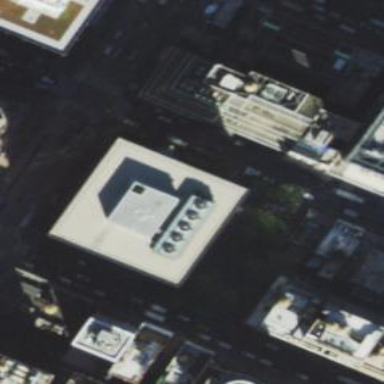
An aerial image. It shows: Building with concrete roofing.